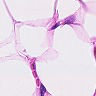
Metastatic tissue present: no